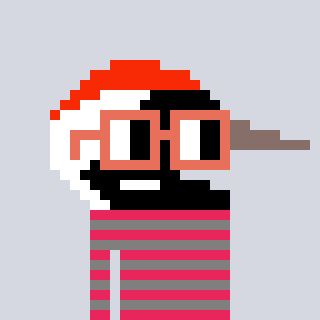
a pixel art character with square orange glasses, a crane-shaped head and a bluegrey-colored body on a cool background